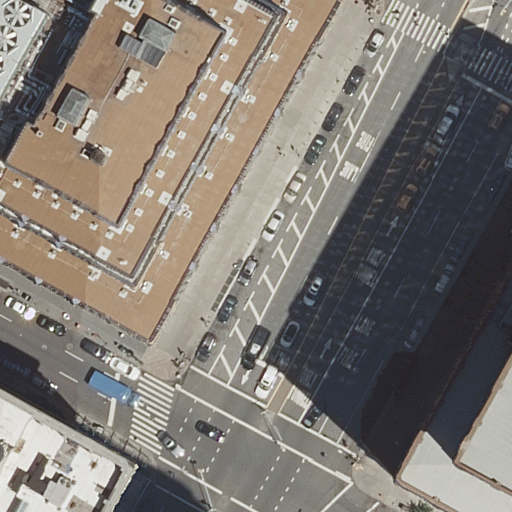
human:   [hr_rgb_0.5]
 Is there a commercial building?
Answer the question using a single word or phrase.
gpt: no

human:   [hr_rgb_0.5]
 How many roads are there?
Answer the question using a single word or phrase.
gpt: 9

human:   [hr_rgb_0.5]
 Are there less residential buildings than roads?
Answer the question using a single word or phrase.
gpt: yes

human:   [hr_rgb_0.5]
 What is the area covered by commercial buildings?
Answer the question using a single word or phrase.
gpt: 0m2

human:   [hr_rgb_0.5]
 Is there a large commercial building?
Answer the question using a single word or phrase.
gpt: no

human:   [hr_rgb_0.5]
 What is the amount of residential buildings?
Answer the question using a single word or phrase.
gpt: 3

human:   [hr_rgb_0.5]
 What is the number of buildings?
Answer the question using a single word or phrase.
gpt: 3

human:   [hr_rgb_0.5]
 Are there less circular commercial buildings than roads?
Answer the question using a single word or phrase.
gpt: yes

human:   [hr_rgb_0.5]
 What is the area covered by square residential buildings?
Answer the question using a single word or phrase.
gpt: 0m2

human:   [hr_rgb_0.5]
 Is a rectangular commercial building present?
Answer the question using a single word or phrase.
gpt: no

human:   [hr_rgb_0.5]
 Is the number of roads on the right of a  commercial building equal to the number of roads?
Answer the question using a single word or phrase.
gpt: no

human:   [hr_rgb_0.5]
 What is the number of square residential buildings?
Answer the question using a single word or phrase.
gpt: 0

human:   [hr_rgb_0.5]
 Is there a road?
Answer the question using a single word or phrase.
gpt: yes

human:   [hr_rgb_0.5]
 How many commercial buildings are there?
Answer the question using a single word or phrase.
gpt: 0

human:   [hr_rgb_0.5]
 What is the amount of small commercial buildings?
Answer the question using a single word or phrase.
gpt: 0

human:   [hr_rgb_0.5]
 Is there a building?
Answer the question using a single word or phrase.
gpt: yes

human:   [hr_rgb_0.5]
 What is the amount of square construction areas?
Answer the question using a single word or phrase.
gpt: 0

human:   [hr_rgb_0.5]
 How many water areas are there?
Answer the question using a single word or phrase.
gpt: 0

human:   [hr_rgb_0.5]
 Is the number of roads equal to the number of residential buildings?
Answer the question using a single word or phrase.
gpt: no

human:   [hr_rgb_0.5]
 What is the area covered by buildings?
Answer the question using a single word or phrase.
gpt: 6317m2

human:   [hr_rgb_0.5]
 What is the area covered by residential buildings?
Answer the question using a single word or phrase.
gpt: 6317m2

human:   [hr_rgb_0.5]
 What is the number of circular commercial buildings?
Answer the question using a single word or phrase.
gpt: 0

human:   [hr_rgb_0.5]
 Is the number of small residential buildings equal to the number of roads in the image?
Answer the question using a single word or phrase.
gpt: no

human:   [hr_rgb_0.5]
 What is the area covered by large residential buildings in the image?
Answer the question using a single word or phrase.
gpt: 6059m2

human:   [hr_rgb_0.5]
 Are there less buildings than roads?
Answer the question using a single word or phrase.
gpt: yes

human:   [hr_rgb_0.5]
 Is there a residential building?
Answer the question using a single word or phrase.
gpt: yes

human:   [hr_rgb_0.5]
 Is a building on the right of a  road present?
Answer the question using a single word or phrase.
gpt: yes

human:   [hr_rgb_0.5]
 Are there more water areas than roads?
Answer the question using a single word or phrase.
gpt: no

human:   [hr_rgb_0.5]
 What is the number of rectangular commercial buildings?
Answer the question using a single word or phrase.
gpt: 0

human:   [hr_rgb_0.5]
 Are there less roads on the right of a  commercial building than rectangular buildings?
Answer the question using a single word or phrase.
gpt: yes

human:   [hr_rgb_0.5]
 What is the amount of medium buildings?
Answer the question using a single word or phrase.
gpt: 1

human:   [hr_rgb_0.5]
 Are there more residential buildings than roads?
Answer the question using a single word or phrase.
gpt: no

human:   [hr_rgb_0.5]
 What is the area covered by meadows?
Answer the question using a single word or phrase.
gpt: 0m2

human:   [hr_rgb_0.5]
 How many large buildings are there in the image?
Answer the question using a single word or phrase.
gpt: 2

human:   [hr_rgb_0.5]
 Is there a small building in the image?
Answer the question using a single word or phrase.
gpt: no

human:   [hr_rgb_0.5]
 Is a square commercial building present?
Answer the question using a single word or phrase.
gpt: no

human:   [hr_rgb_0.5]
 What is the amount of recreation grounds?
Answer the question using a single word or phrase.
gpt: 0

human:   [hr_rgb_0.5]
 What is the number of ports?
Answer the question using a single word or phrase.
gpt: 0

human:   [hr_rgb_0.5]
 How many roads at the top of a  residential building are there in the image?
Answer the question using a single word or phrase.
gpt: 4

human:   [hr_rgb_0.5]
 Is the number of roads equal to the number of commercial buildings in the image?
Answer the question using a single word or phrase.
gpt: no

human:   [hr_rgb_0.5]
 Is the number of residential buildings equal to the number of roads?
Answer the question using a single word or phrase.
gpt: no

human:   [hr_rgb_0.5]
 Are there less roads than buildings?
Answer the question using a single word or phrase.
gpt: no

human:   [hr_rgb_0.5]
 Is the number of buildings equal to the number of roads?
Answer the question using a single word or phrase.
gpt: no

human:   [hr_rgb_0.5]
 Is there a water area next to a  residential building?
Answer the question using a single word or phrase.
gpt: no

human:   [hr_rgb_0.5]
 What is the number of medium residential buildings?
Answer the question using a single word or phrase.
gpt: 1

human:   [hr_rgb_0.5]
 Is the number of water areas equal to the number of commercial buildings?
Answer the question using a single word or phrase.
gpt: yes

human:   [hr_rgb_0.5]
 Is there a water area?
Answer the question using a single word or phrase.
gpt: no

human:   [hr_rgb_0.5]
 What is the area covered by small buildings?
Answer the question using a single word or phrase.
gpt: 0m2

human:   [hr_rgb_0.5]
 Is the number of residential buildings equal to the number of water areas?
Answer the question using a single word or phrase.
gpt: no

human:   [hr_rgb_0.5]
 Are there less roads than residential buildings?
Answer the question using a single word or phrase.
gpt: no

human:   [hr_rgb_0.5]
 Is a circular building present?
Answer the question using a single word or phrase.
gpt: no

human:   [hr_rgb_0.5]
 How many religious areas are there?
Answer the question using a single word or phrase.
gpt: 0

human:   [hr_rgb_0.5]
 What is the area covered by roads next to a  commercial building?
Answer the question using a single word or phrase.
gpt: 0m2

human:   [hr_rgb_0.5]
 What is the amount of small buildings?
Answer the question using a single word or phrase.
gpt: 0

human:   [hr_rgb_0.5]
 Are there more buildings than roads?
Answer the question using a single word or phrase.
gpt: no

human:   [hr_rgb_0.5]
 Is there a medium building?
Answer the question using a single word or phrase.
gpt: yes

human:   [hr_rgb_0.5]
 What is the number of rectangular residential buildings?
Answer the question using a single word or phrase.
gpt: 2

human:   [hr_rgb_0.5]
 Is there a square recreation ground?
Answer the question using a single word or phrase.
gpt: no

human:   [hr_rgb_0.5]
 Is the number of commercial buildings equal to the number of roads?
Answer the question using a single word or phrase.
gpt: no

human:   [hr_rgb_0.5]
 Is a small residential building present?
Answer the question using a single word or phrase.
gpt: no

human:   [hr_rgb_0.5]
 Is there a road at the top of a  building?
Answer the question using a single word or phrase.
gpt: yes

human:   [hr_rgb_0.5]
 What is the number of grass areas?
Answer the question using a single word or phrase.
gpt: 0

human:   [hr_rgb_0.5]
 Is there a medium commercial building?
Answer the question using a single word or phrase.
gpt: no

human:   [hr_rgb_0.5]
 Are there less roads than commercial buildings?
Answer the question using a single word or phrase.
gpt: no